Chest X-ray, PA view. Patient: 21 years old, sex M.
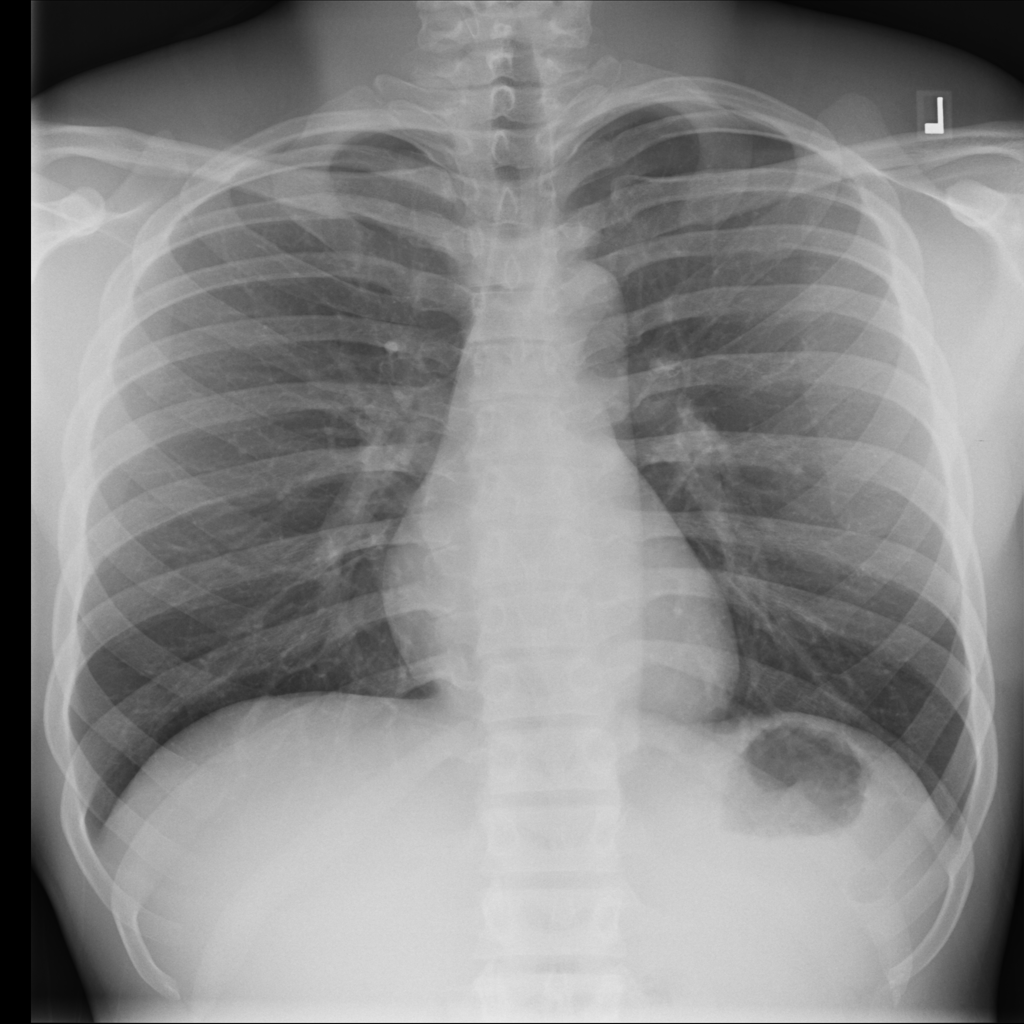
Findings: No Finding